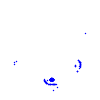
Particle: pion